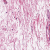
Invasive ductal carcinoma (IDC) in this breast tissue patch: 0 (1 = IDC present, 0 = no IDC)